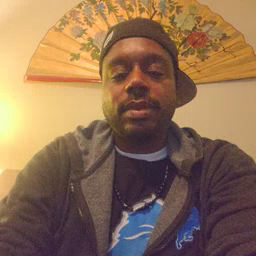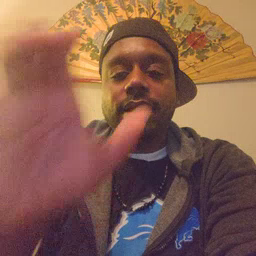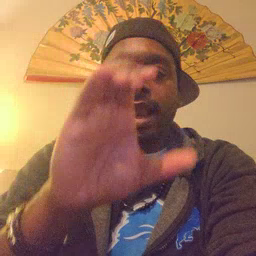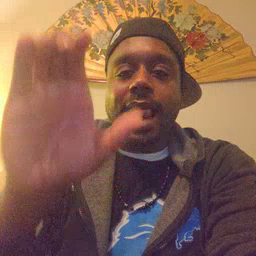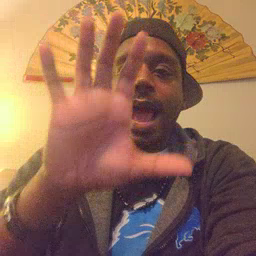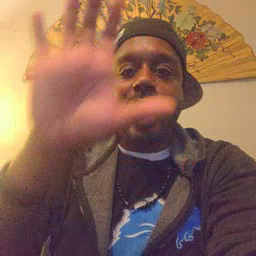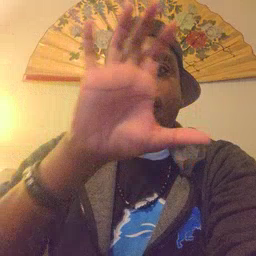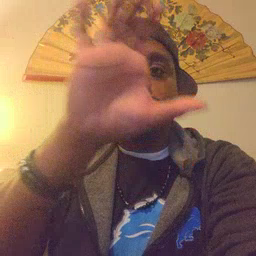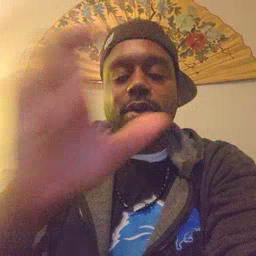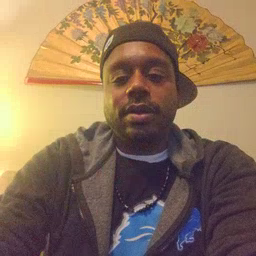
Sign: cloud